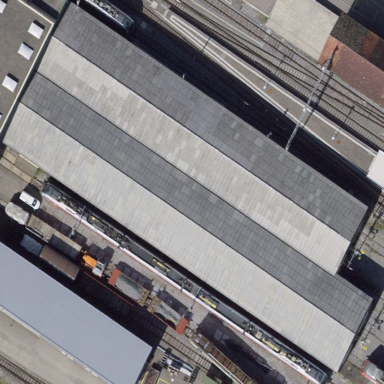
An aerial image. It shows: Transportation building related to works.